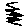
Label: zigzag